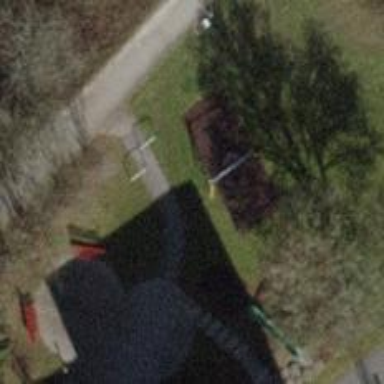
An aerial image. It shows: Playground with basket swing.